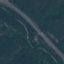
Land use / land cover: Highway